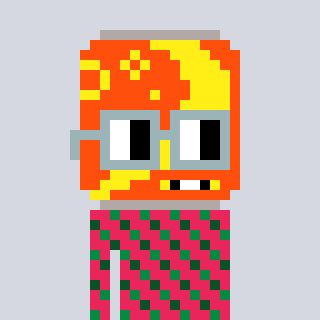
a pixel art character with square dark gray glasses, a pop-shaped head and a redpinkish-colored body on a cool background